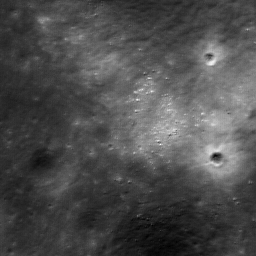
Host type: background_regolith
Lunar coordinates: latitude nan, longitude nan